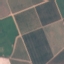
Land use / land cover class: PermanentCrop